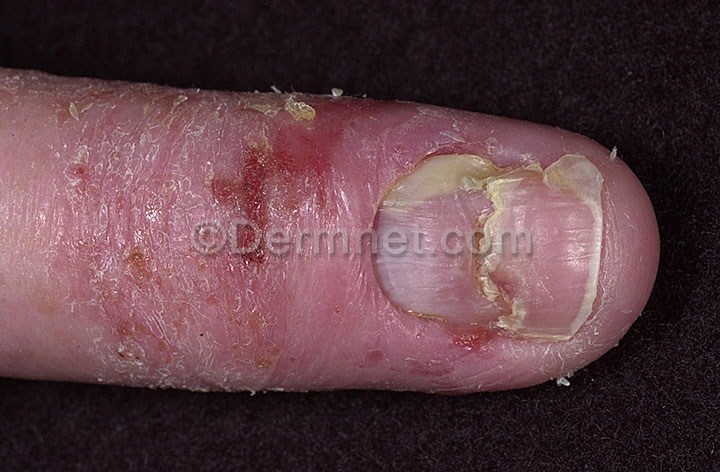
Disease: Atopic Dermatitis Photos